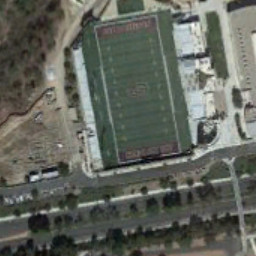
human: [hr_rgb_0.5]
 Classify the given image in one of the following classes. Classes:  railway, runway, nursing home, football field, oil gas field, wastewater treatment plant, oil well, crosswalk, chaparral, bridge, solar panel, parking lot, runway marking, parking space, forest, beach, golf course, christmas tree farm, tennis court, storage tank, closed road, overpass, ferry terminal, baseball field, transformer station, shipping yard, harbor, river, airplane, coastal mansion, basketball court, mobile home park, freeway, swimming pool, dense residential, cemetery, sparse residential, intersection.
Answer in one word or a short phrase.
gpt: football field